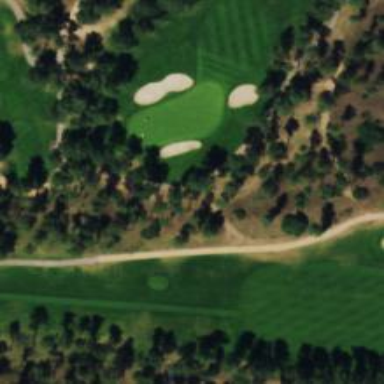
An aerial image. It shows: View of golf hole.